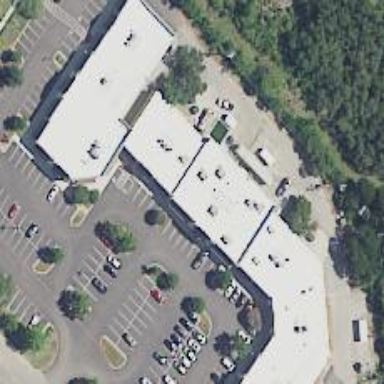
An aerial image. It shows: Veterinary facility.